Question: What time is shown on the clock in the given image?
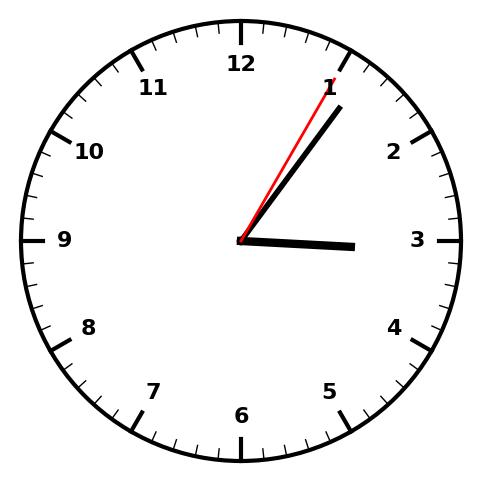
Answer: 03:06:05